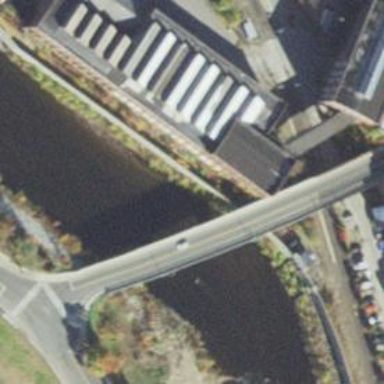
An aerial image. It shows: Man-made bridge.